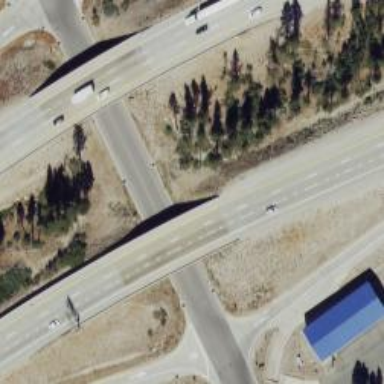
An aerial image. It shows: Motorway bridge.